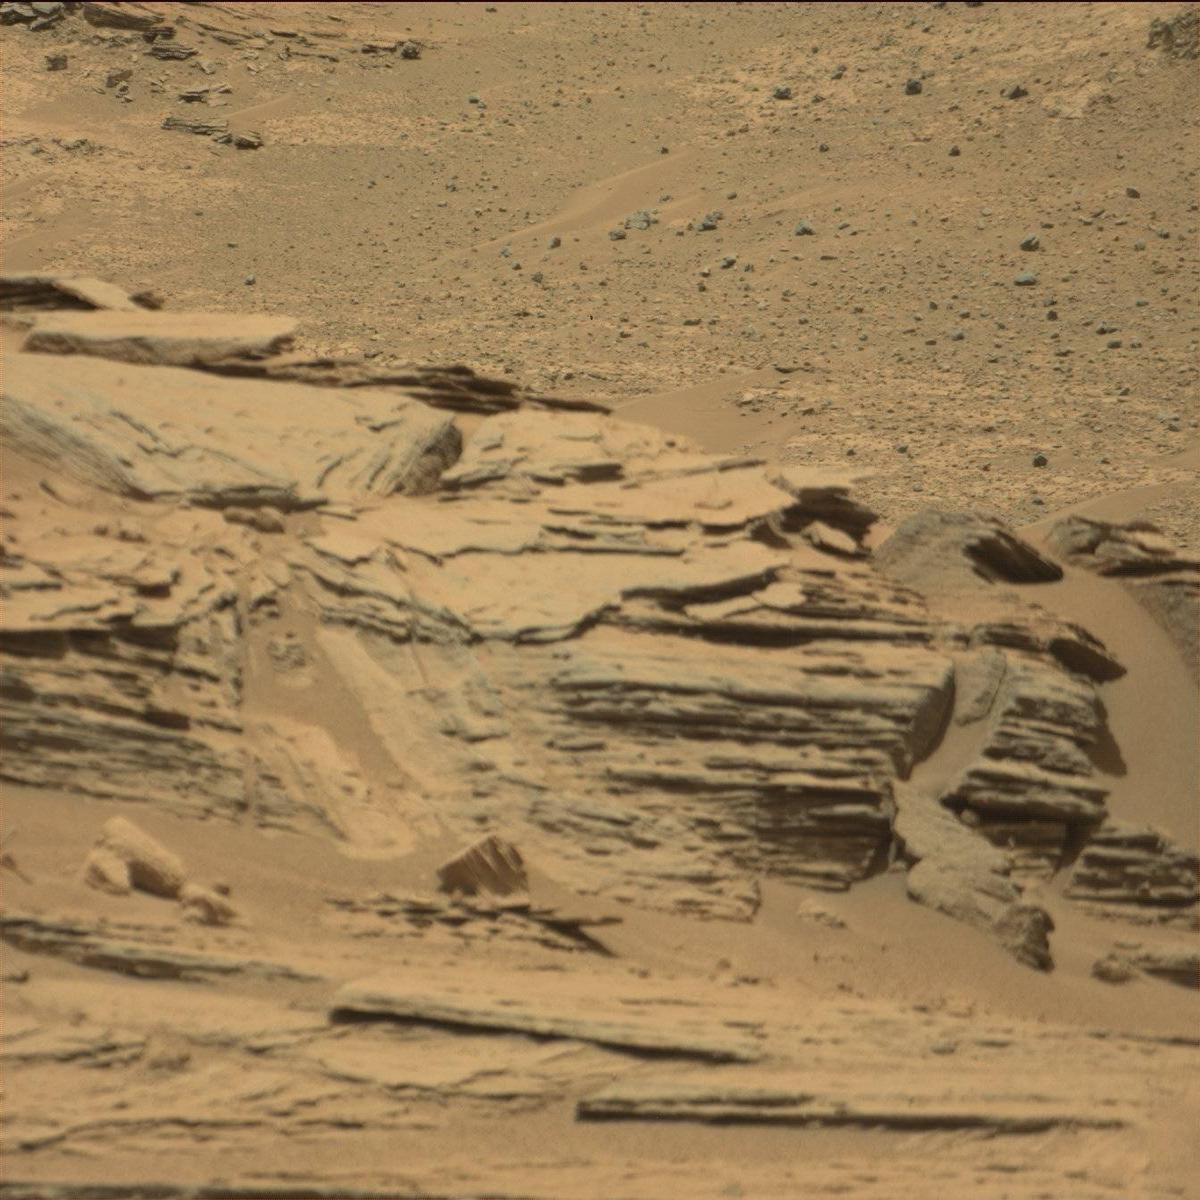
Terrain classes present: Bedrock, Sand / Soil